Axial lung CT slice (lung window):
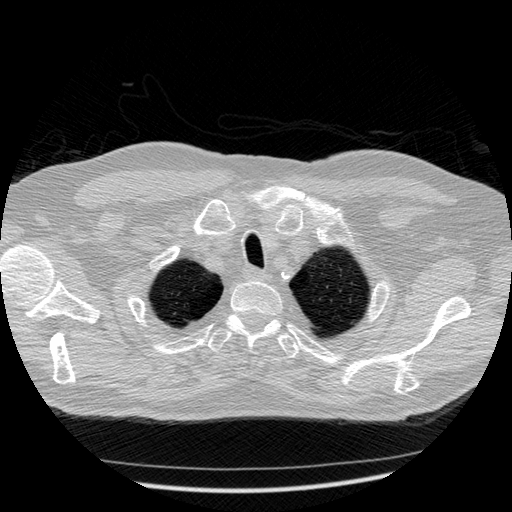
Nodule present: no